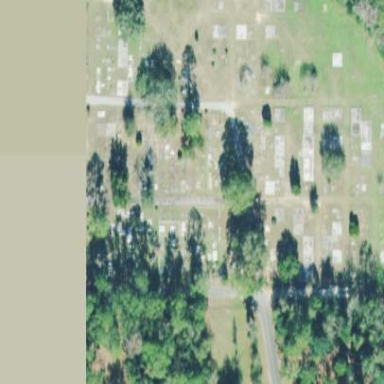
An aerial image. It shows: Cemetery.